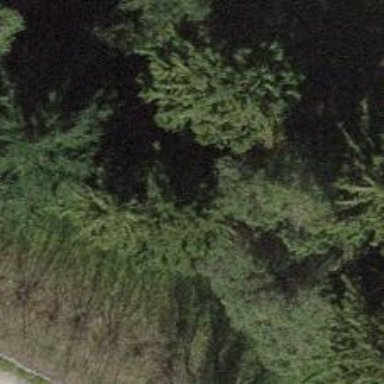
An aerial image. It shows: Urban tree with needleleaved evergreen leaves.